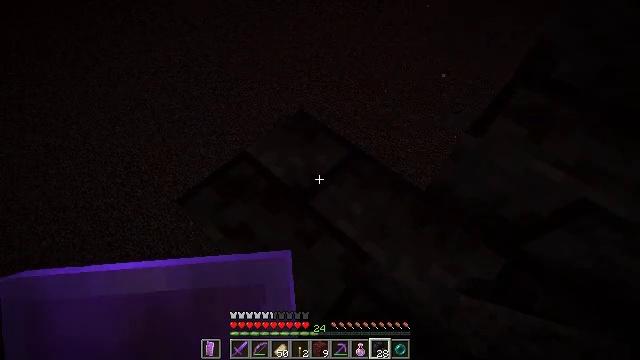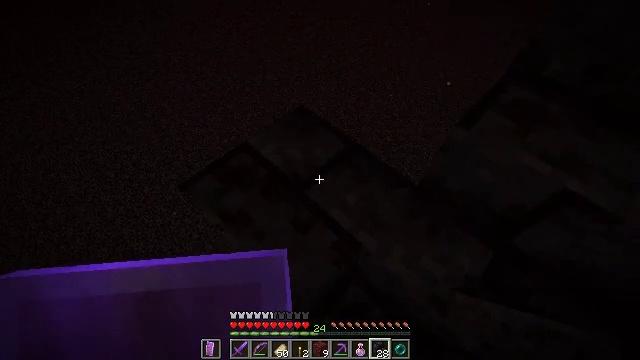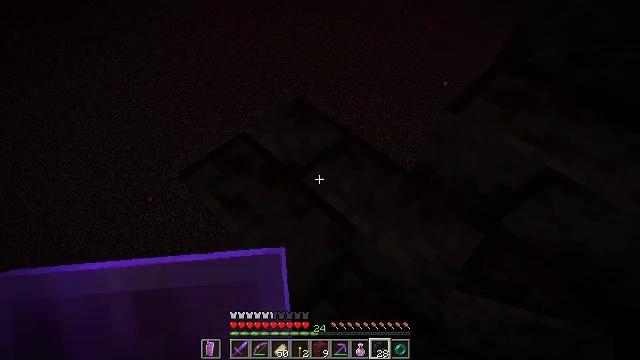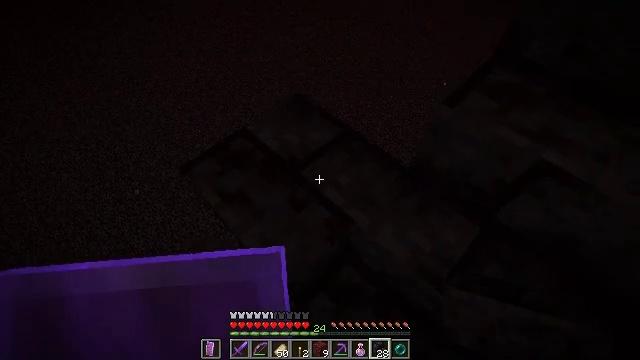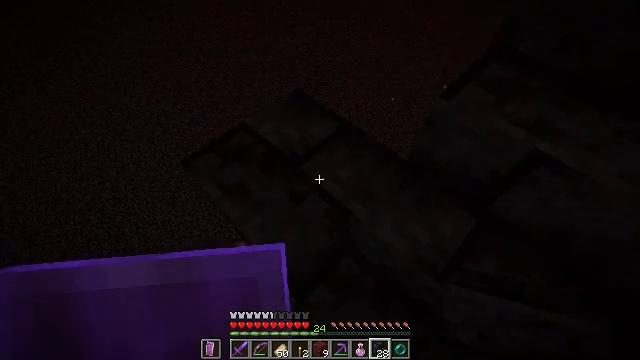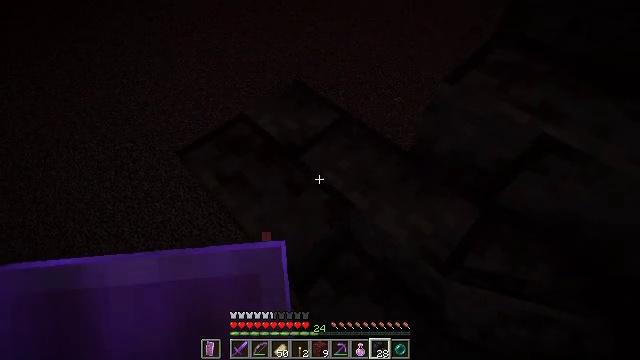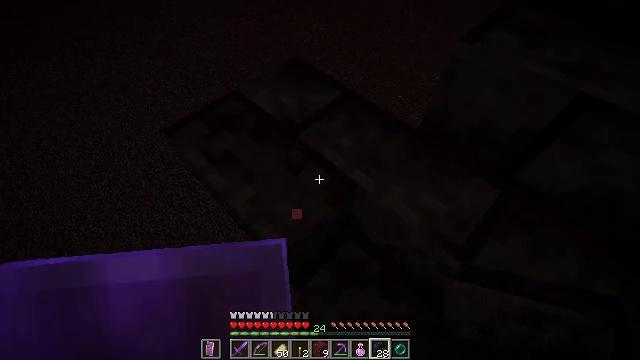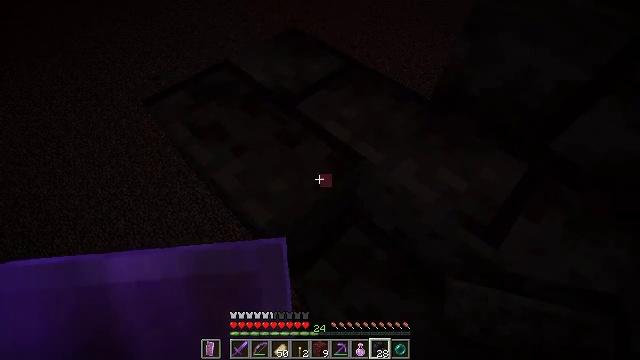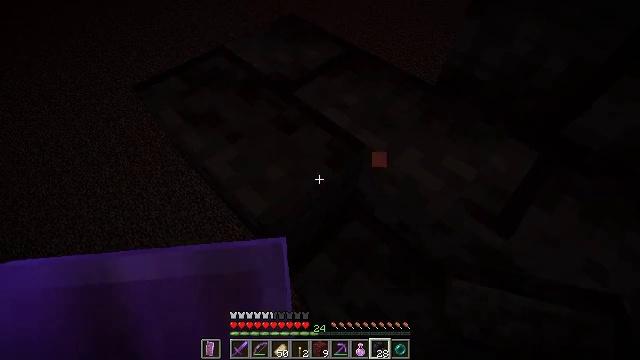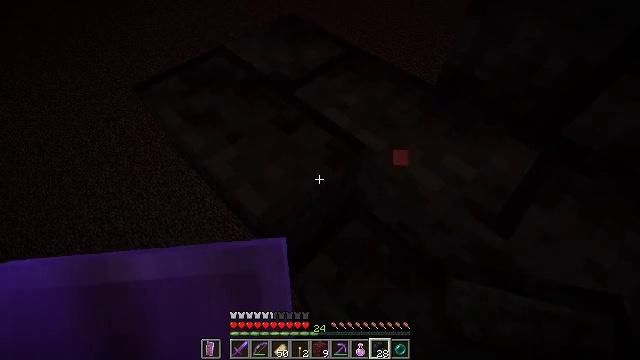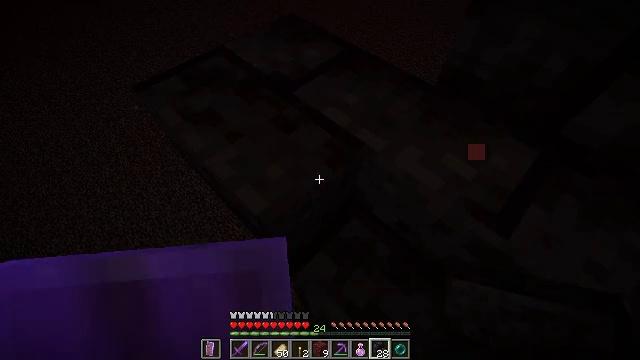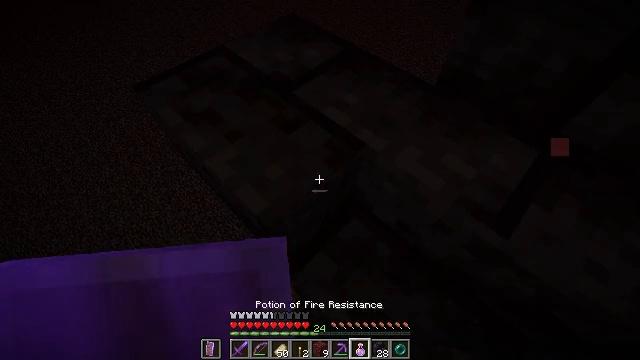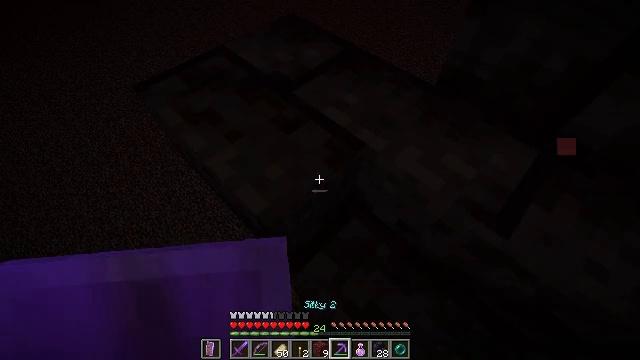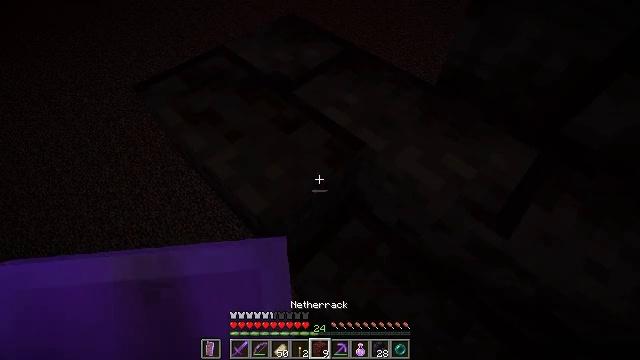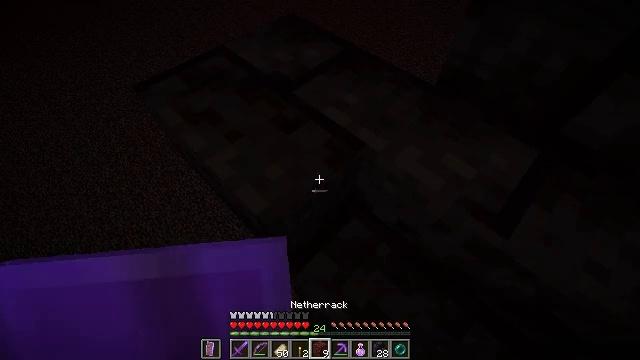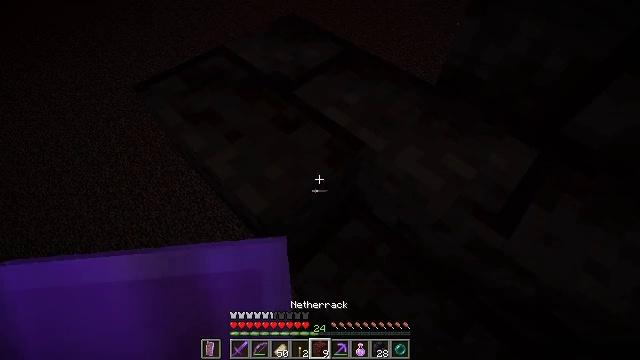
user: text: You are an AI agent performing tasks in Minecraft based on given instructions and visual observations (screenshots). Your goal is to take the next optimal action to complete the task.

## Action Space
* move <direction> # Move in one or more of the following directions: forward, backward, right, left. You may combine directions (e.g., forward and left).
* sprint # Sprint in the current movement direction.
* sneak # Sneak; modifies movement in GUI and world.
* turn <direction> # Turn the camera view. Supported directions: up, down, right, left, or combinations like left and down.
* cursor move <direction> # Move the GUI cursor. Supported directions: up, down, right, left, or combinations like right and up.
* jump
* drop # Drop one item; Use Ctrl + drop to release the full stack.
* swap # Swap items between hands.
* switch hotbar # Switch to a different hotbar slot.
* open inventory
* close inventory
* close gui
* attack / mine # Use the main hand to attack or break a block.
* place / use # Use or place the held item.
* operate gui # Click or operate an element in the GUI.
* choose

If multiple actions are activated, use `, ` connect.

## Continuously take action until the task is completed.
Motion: motion action
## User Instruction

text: Break the polished blackstone brick stairs.
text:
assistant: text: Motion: move back, sneak, turn left
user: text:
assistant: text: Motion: move back, sneak
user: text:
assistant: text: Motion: sneak
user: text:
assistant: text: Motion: sneak
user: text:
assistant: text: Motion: sneak
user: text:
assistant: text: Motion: sneak
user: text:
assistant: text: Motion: sneak
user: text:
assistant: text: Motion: sneak
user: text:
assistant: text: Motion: sneak
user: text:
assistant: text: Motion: sneak
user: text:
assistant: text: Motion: sneak
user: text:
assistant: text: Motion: sneak
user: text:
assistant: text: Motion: sneak
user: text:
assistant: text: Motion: sneak
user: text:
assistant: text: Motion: sneak
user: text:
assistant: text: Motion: sneak
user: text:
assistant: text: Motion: sneak
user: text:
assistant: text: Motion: sneak
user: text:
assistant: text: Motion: sneak
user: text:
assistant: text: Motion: sneak
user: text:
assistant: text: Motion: sneak
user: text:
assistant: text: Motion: sneak, turn left and up
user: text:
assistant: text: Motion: sneak, turn left and up
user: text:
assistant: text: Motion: sneak
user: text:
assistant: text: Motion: sneak
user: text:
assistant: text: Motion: sneak, turn left
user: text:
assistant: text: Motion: sneak
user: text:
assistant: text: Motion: move forward, sneak
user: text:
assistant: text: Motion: move forward, sneak
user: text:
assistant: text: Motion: move forward, sneak